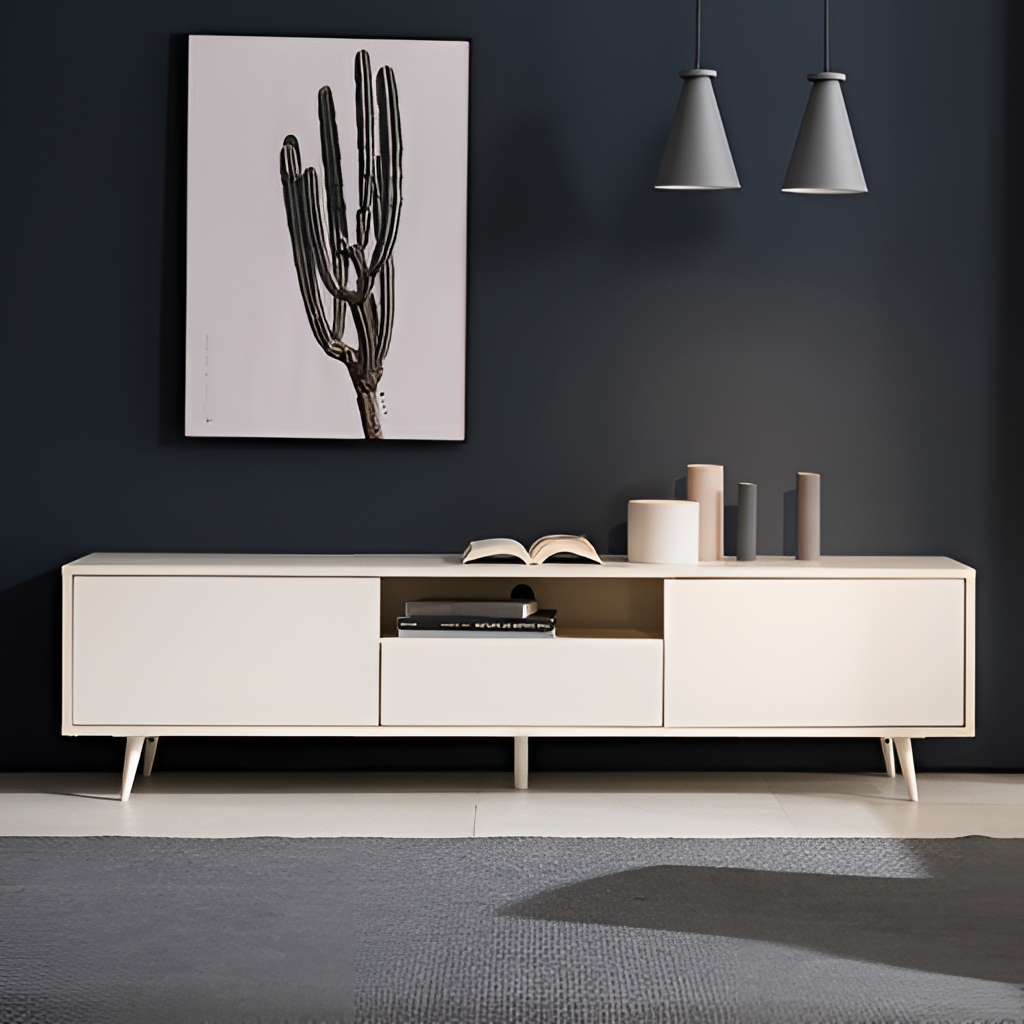
wood console table, living room, carpet flooring, with large square pattern, navy paint wallpaper, with solid pattern, contemporary